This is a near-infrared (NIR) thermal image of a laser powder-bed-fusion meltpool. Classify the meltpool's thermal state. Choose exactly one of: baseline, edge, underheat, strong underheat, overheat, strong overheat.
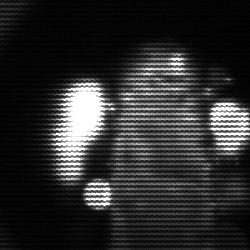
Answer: strong underheat